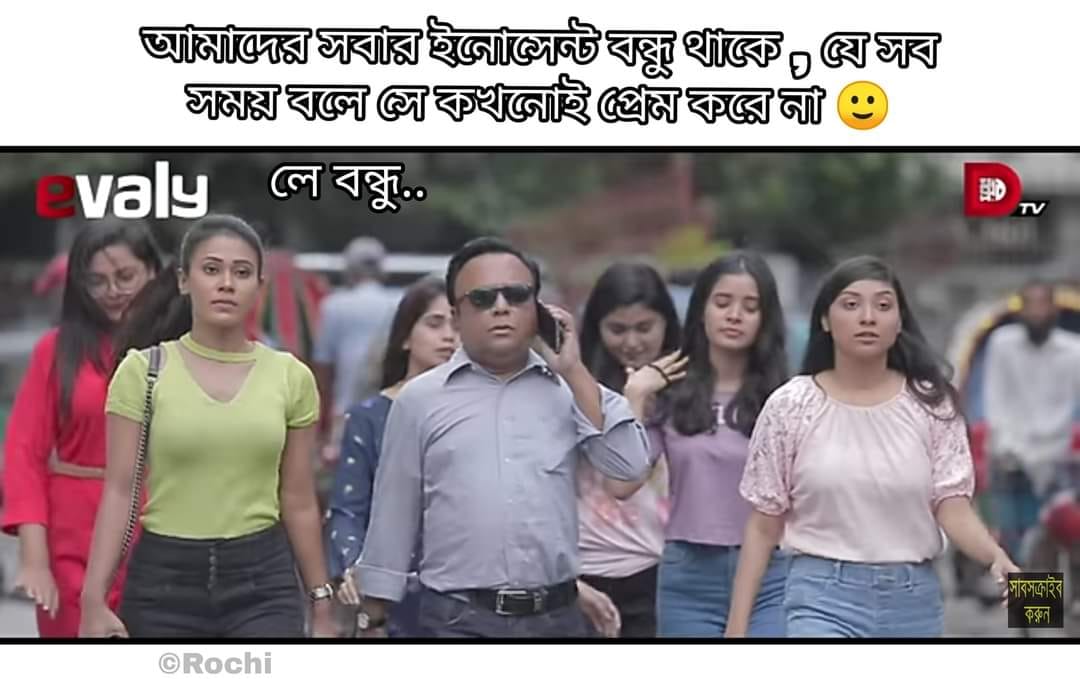
Caption: আমাদের সবার ইনোসেন্ট বন্ধু থাকে, যে সব সময় বলে সে কখনোই প্রেম করে না        লে বন্ধু...
Label: non-hate